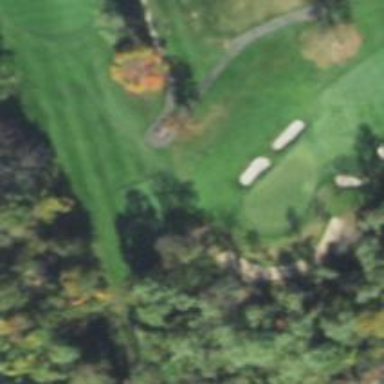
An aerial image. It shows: Service road used as golf cart path.